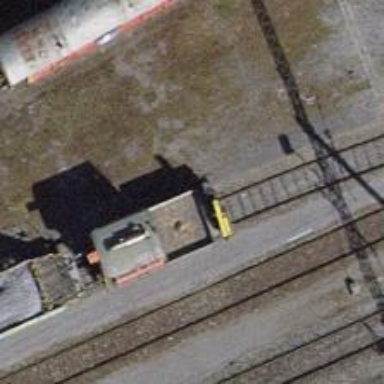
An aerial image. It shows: Railway yard in service.